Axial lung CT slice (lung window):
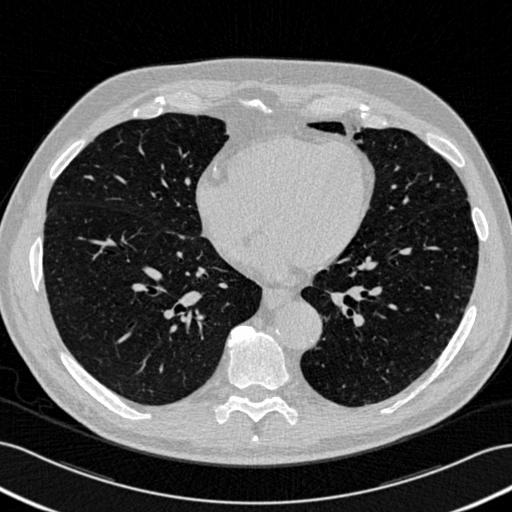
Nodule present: no